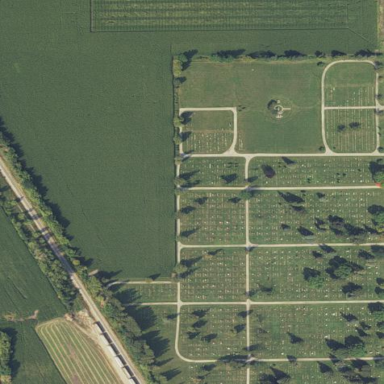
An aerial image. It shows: Cemetery.